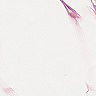
Metastatic tissue present: no